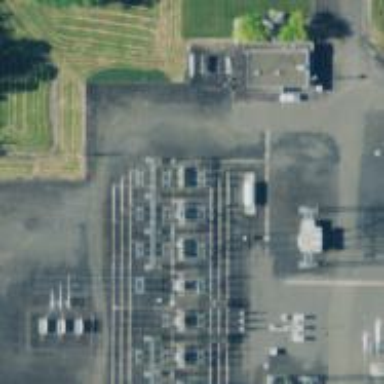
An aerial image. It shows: Outdoor power switch.